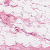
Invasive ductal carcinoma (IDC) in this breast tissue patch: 0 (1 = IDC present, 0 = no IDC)